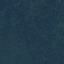
Land use / land cover class: Forest